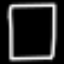
Label: square